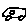
Label: car